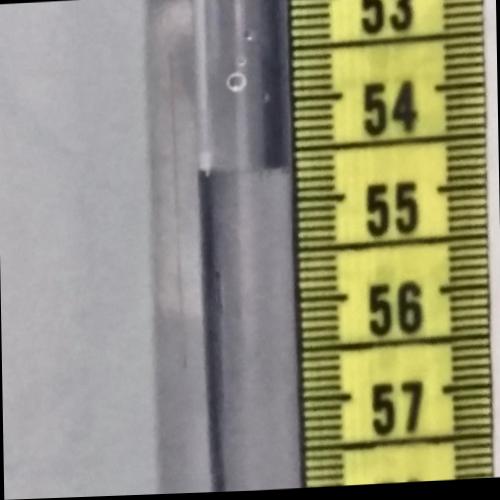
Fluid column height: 54.7 cm